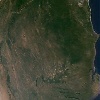
Label: land